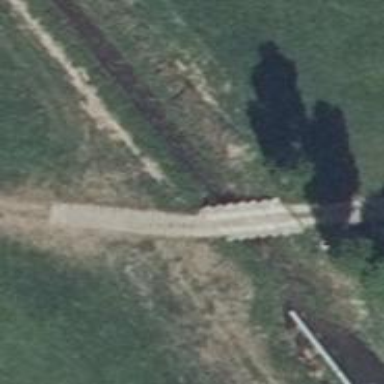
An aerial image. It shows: Track road on concrete plates bridge.